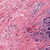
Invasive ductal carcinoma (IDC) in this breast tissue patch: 0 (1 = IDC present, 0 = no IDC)